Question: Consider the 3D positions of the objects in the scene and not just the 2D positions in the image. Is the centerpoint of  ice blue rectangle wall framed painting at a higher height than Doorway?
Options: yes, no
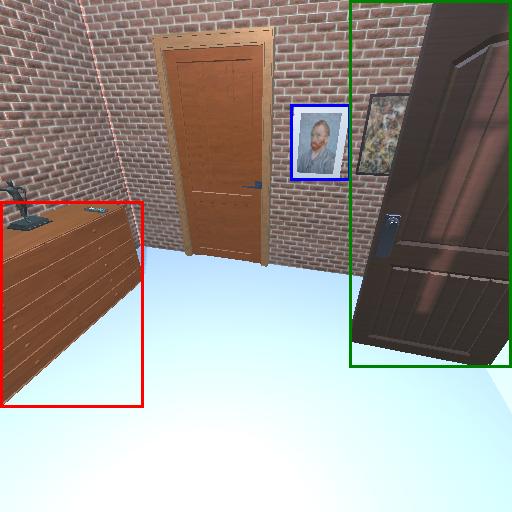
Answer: yes